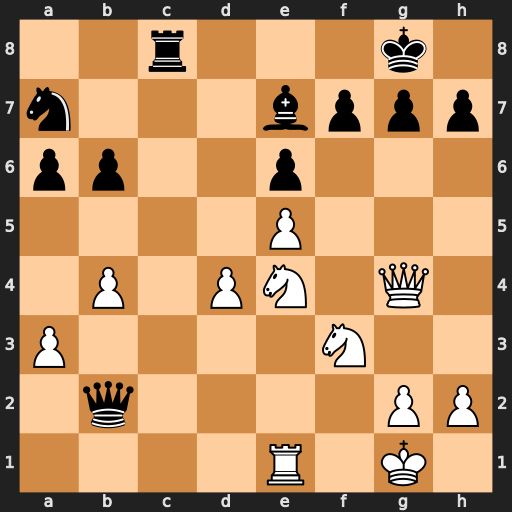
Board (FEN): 2r3k1/n3bppp/pp2p3/4P3/1P1PN1Q1/P4N2/1q4PP/4R1K1
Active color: w
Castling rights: -
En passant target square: -
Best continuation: Nf6+ Kf8 Nxh7+